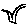
Label: bird